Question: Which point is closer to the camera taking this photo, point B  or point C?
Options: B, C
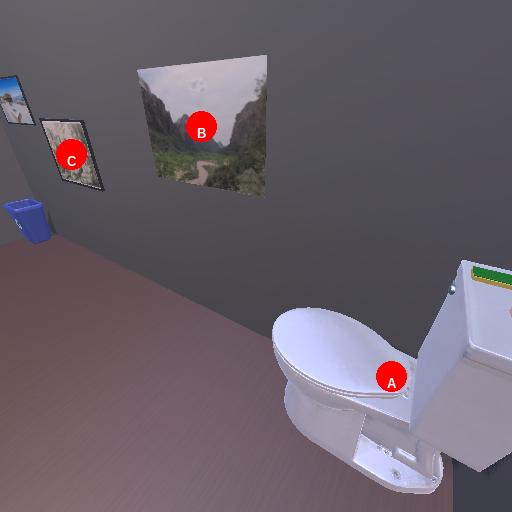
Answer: B